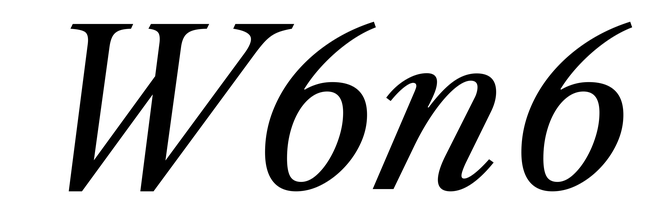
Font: LibreCaslonText-Italic_Italic